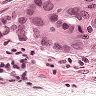
Metastatic tissue present: yes